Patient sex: M
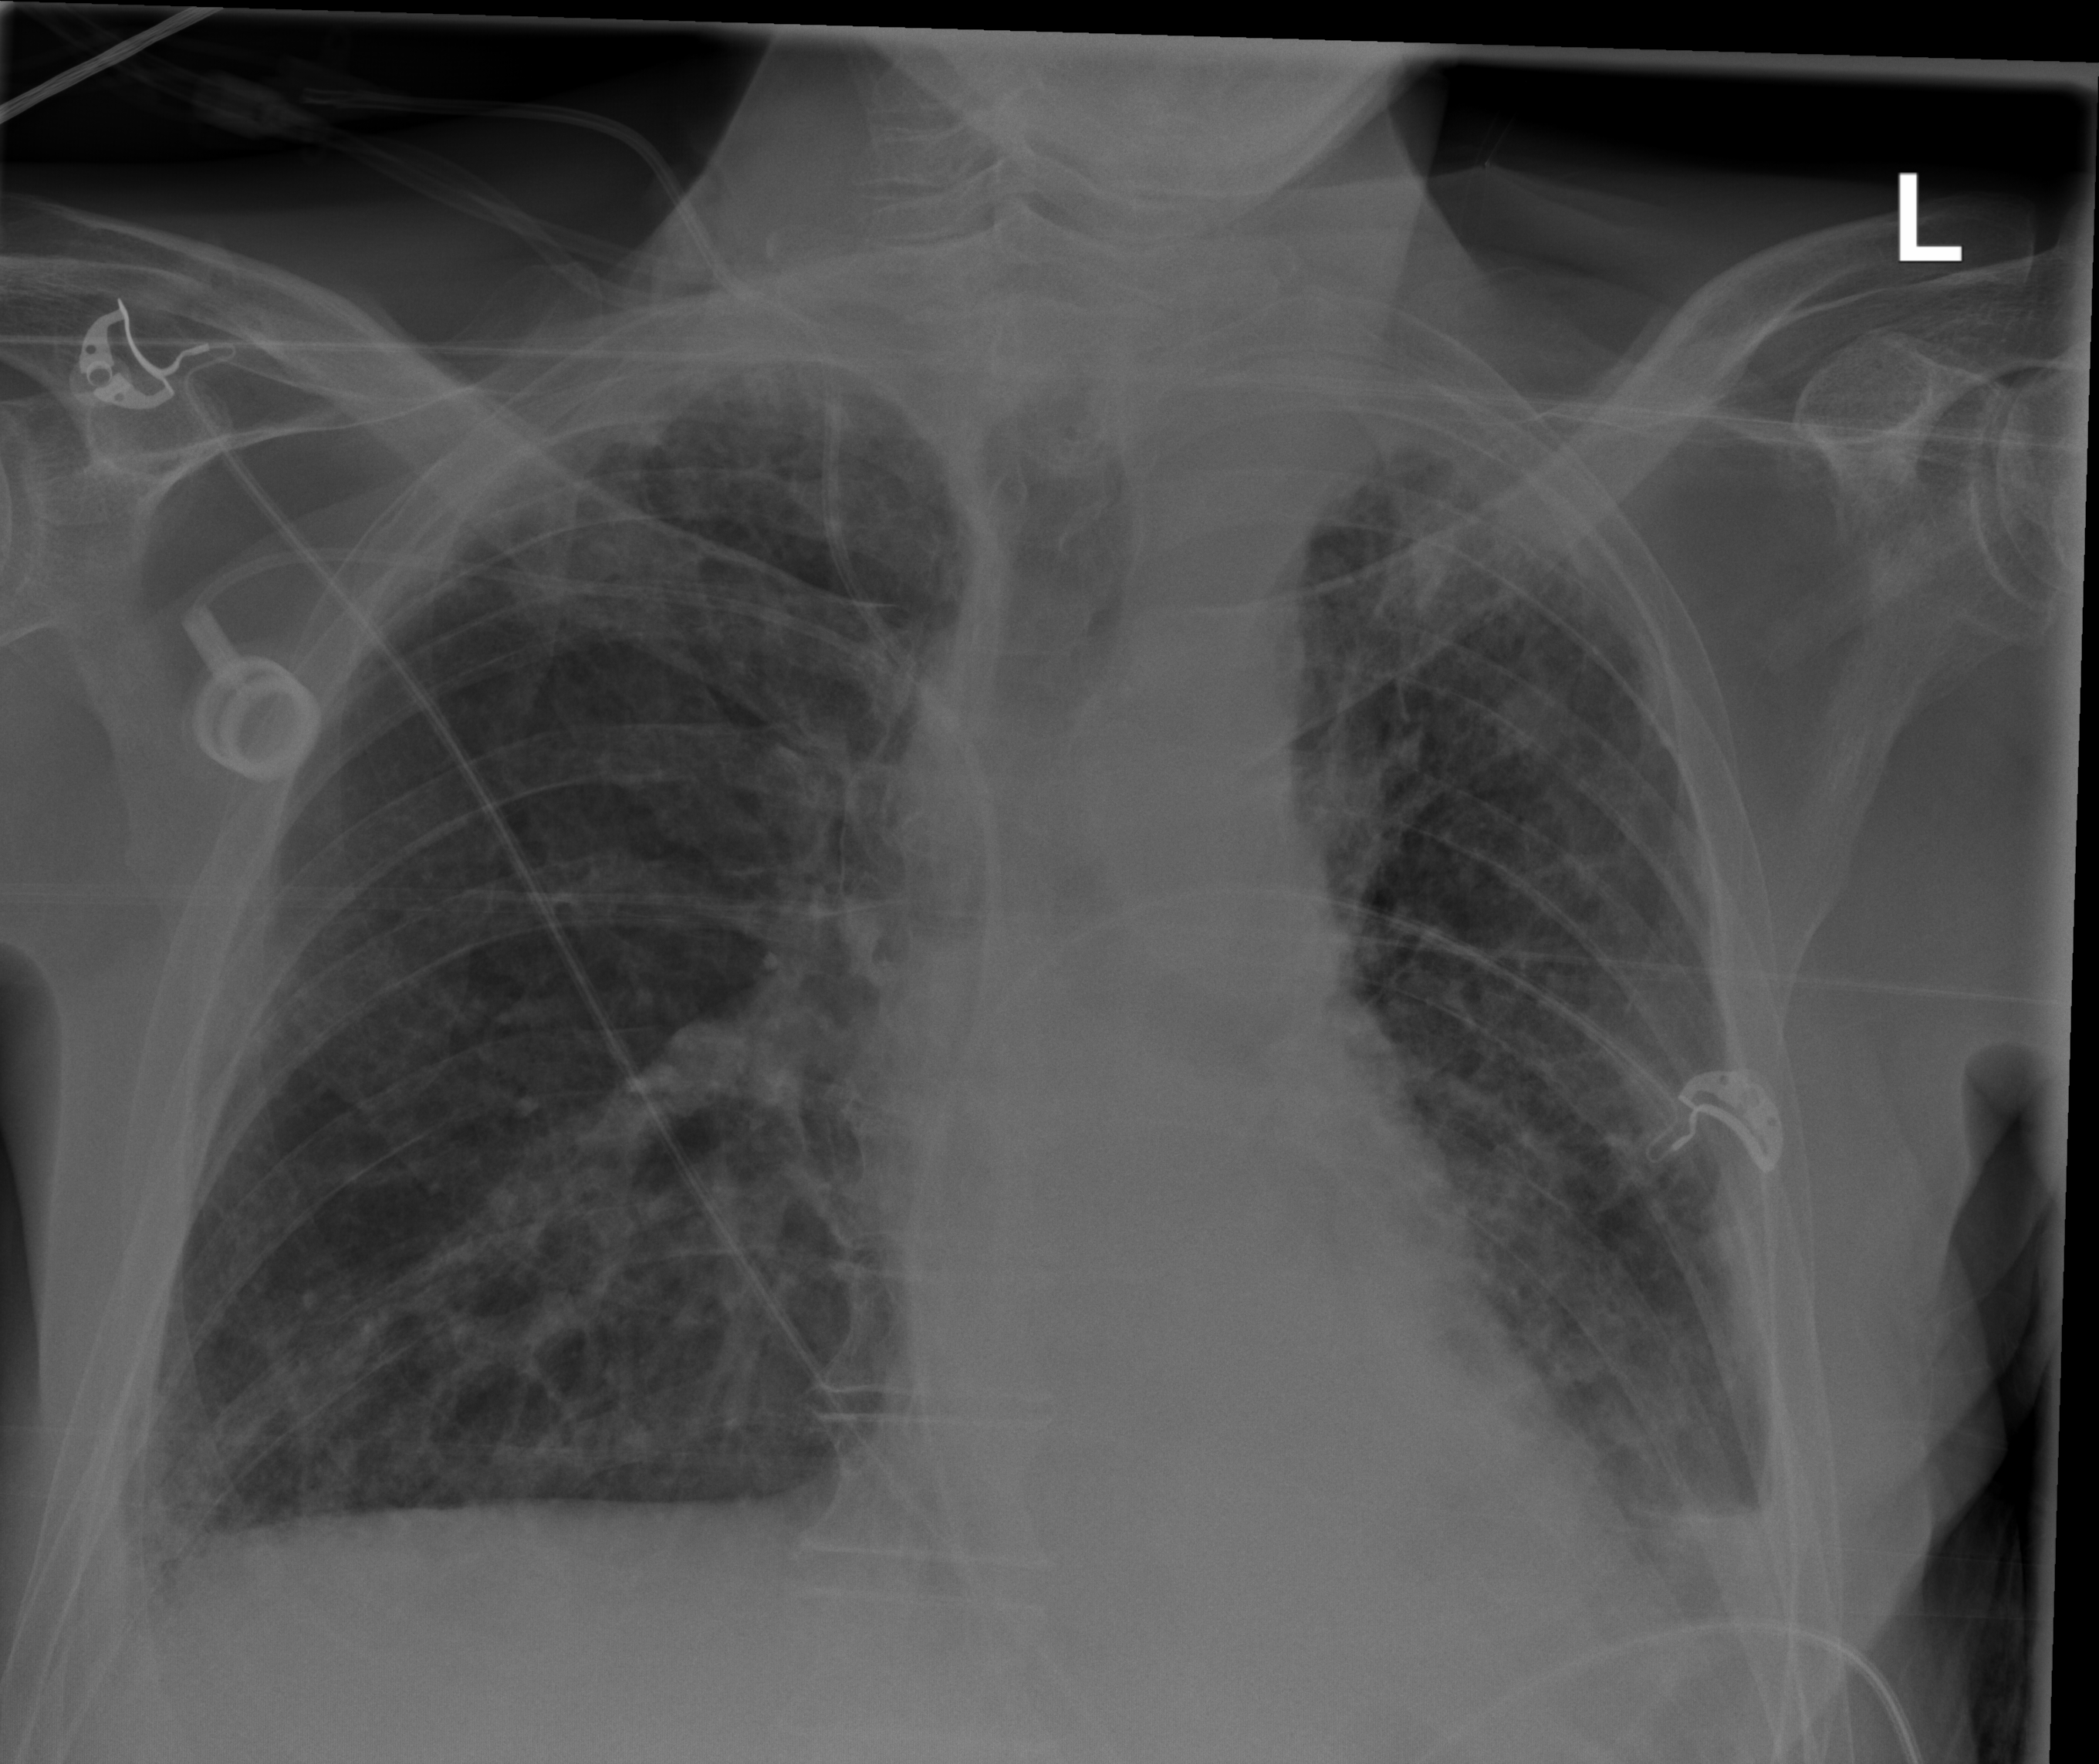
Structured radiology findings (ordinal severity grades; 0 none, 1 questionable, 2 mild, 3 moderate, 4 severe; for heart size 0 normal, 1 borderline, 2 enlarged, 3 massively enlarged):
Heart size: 0
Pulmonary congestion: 0
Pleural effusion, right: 2
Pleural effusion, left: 2
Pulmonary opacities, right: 0
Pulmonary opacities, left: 1
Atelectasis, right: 2
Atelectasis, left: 2